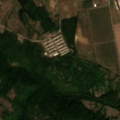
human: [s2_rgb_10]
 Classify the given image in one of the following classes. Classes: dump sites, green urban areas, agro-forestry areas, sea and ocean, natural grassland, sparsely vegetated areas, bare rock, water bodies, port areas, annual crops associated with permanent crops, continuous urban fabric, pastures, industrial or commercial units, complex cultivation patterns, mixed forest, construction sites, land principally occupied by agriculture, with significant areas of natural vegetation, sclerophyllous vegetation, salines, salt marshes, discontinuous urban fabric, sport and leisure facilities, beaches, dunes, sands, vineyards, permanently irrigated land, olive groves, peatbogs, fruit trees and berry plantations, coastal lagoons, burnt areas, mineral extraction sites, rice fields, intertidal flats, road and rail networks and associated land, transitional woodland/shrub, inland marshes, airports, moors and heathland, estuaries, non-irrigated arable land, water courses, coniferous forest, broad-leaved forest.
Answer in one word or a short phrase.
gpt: non-irrigated arable land, complex cultivation patterns, land principally occupied by agriculture, with significant areas of natural vegetation, broad-leaved forest